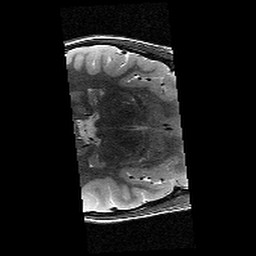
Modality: T2w
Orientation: axial
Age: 10
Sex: female
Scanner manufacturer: siemens
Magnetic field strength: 3 T
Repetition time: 9.23 s
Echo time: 0.067 s